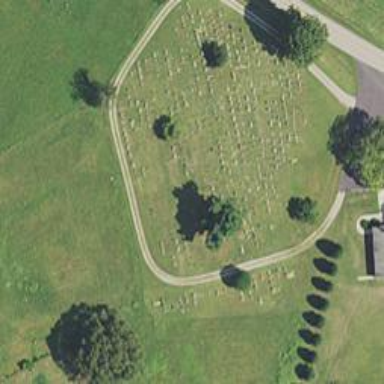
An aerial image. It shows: Cemetery.